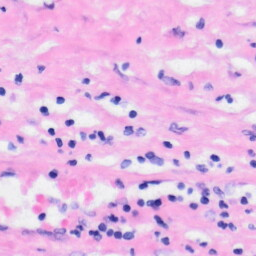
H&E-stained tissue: Liver